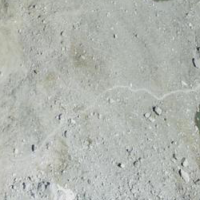
EUNIS habitat code: 48
Species observed at this site:
Lepus timidus